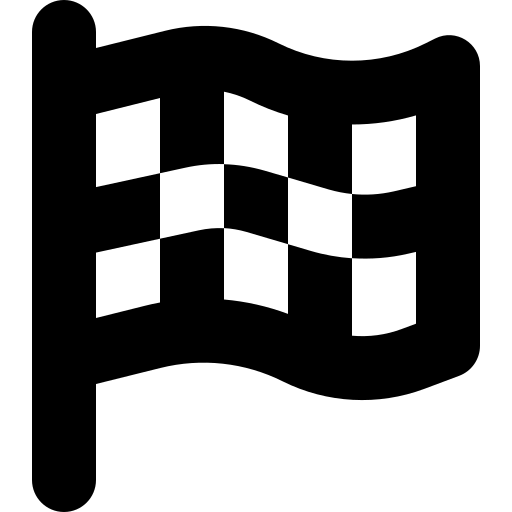
Tags: icon, FontAwesome, fa-icon, solid, flag, checkered